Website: macys
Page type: store-pickup
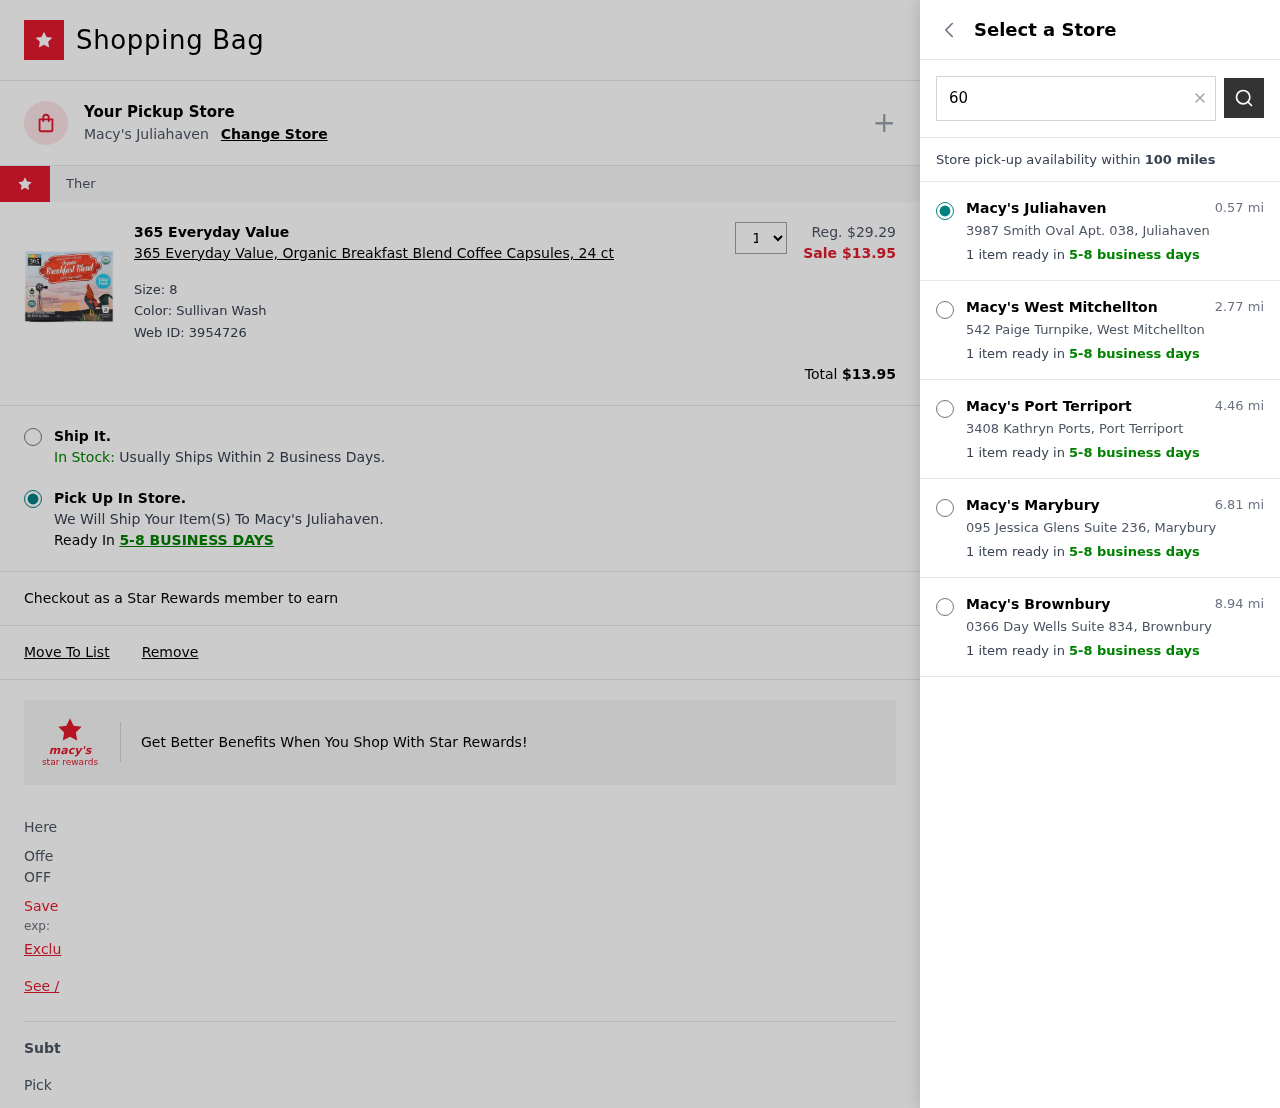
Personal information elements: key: PII_LOCATION1_CITY
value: Juliahaven
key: PII_LOCATION1_STREET
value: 3987 Smith Oval Apt. 038
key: PII_LOCATION2_CITY
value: West Mitchellton
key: PII_LOCATION2_STREET
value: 542 Paige Turnpike
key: PII_LOCATION3_CITY
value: Port Terriport
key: PII_LOCATION3_STREET
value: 3408 Kathryn Ports
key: PII_LOCATION4_CITY
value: Marybury
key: PII_LOCATION4_STREET
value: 095 Jessica Glens Suite 236
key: PII_LOCATION5_CITY
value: Brownbury
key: PII_LOCATION5_STREET
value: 0366 Day Wells Suite 834
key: PII_POSTCODE
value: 60266
Product elements: key: PRODUCT1_BRAND
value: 365 Everyday Value
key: PRODUCT1_NAME
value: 365 Everyday Value, Organic Breakfast Blend Coffee Capsules, 24 ct
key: PRODUCT1_PRICE
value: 13.95
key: PRODUCT1_QUANTITY
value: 1
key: PRODUCT1_ORIGINAL_PRICE
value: $29.29
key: PRODUCT1_WEB_ID
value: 3954726
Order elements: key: ORDER_TOTAL
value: $13.95
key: ORDER_DELIVERY_DATE
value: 5-8 business days
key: ORDER_DELIVERY_DATE
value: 5-8 BUSINESS DAYS
Search elements: key: SEARCH_LOCATION
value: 60266